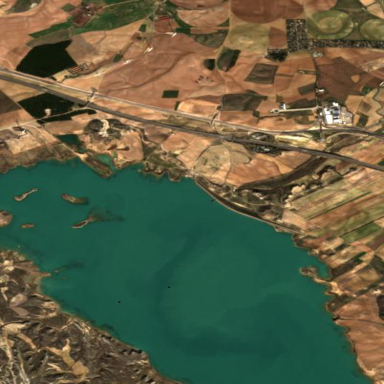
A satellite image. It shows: Reservoir surrounded by water.